Interaction volume radius: 5 \u00c5
Interaction volume height: 25 \u00c5
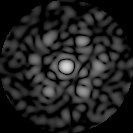
Disorder parameter: 0.6717